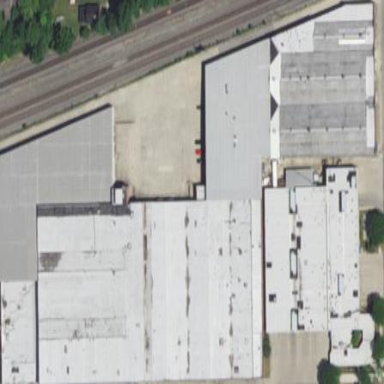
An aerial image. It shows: Warehouse.